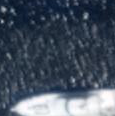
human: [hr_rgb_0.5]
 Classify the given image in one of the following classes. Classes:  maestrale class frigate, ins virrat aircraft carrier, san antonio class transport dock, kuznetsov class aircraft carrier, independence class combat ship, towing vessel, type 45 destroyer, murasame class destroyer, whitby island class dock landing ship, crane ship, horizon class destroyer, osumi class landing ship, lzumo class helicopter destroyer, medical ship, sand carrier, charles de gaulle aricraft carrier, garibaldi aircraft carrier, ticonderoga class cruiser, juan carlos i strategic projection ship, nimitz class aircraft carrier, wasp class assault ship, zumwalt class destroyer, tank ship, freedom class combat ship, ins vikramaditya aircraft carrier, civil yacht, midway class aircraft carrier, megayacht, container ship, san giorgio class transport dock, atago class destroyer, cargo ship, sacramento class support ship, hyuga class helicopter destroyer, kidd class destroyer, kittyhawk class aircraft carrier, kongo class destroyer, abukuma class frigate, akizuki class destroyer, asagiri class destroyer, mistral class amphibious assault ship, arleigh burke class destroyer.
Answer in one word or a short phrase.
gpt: Civil yacht